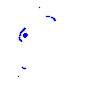
Particle: electron